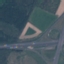
Land use / land cover: Highway